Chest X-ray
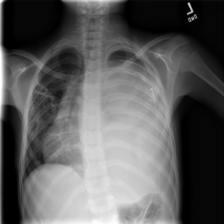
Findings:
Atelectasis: negative
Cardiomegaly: negative
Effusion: negative
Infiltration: negative
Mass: positive
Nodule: negative
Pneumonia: negative
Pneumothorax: negative
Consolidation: negative
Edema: negative
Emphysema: negative
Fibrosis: negative
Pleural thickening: negative
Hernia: negative